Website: home-depot
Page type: customer-info-address
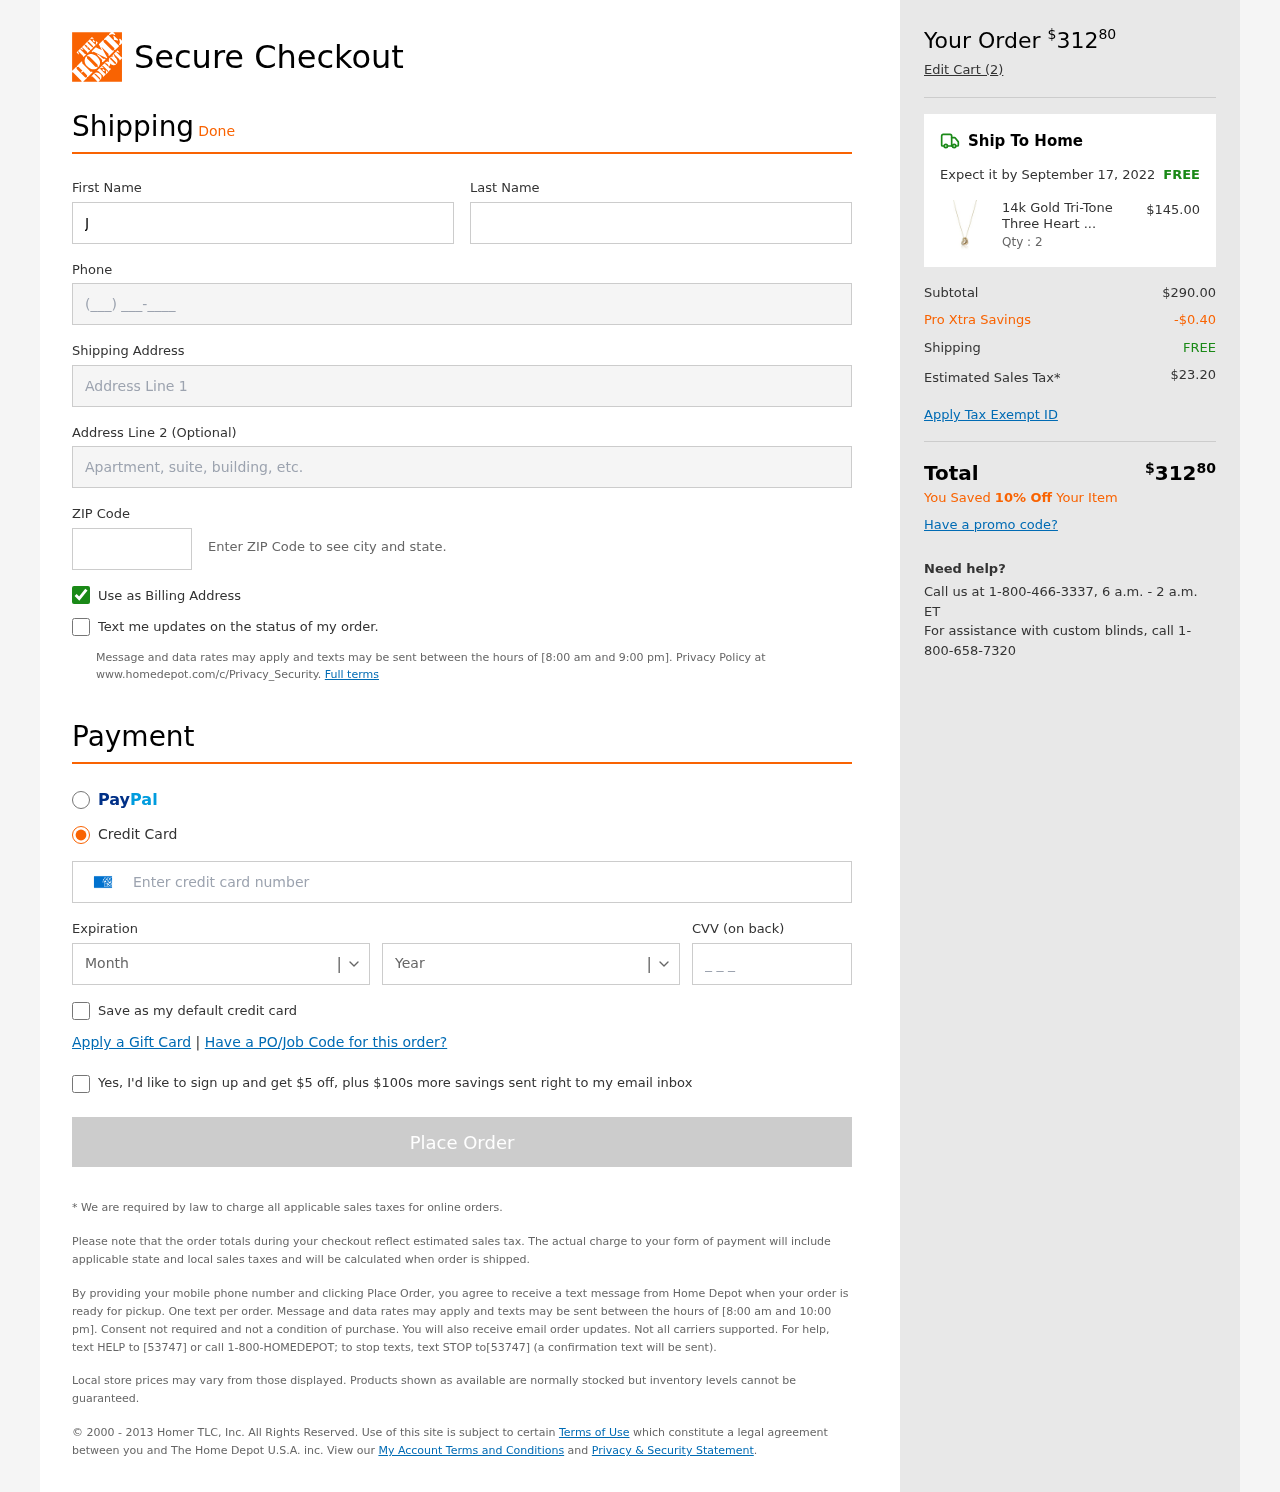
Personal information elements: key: PII_CARD_CVV
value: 8625
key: PII_CARD_EXPIRY_MONTH
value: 02
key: PII_CARD_EXPIRY_YEAR
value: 30
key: PII_CARD_NUMBER
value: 3431 4482 0776 435
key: PII_FIRSTNAME
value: Jessica
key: PII_LASTNAME
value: Williams
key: PII_PHONE
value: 5458777246
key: PII_POSTCODE
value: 08699
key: PII_STREET
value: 55183 Elizabeth Field Apt. 449
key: PII_STREET2
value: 32903 Roberson Cove
Product elements: key: PRODUCT1_NAME
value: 14k Gold Tri-Tone Three Heart Pendant Necklace, 18"
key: PRODUCT1_PRICE
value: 145
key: PRODUCT1_QUANTITY
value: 2
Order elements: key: ORDER_TOTAL
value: $31280
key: ORDER_NUM_ITEMS
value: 2
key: ORDER_DELIVERY_DATE
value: September 17, 2022
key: ORDER_SHIPPING_COST
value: FREE
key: ORDER_SUBTOTAL
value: $290.00
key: ORDER_DISCOUNT
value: -$0.40
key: ORDER_SHIPPING_COST2
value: FREE
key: ORDER_TAX
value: $23.20
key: ORDER_TOTAL2
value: $31280
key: ORDER_SAVINGS_MESSAGE
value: You Saved 10% Off Your Item